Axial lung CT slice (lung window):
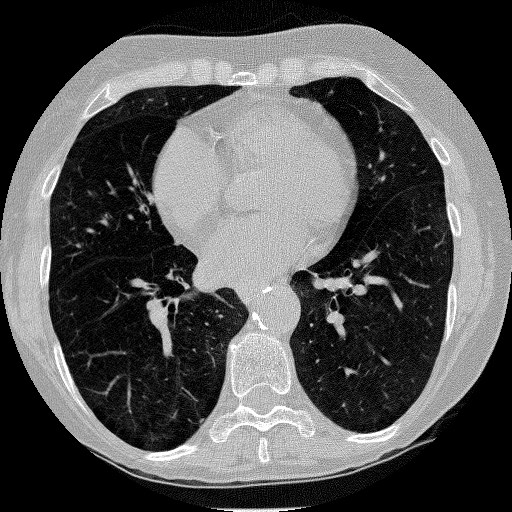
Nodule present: no